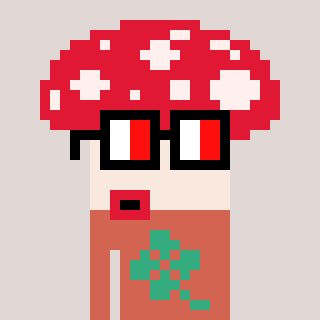
a pixel art character with square glasses with black frames and red eyes, a mushroom-shaped head and a peachy-colored body on a warm background